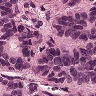
Metastatic tissue present: yes